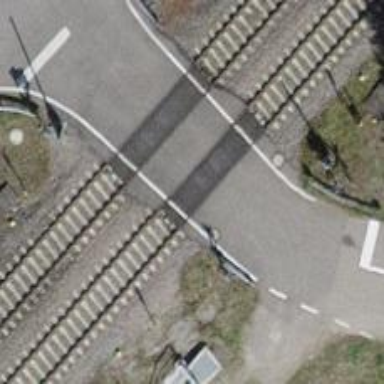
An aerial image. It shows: Level crossing along the railway.